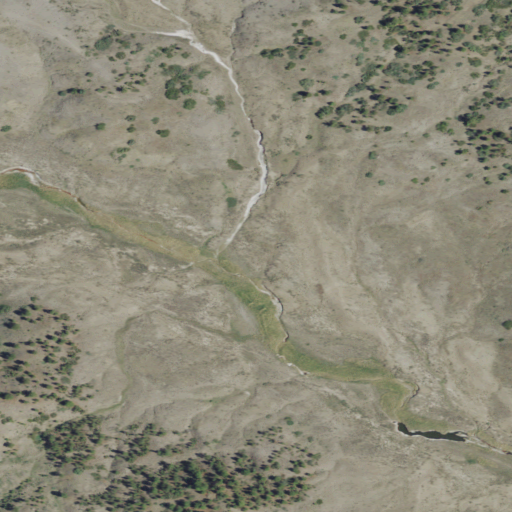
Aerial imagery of valley in Montana named Fifth Coulee containing shrub, grassland, and evergreen forest